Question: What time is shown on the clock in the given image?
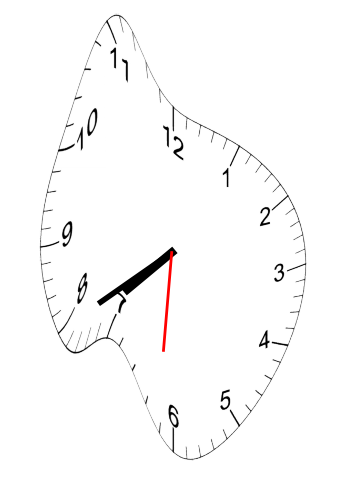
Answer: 07:39:31